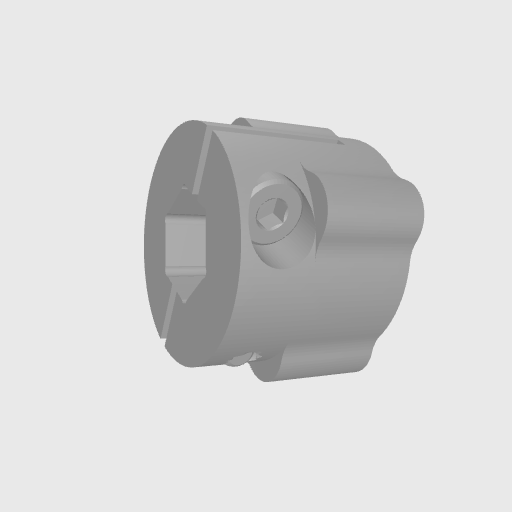
Part: HyperHub12RID